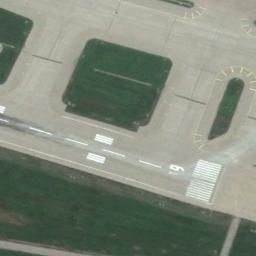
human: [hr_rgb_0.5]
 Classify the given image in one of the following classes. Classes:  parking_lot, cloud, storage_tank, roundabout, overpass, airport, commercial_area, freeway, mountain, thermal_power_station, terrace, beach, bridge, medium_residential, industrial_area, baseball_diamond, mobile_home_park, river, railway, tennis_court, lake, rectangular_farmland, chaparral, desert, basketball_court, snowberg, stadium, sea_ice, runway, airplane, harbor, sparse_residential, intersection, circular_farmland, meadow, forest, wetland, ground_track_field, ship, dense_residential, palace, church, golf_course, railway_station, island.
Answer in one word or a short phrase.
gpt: runway